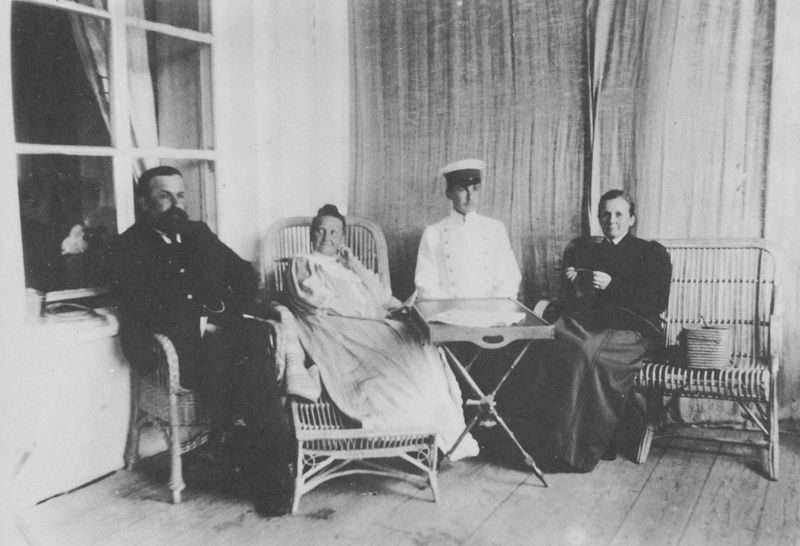
Titel: Fürst Jewgenij Nikolajewitsch Trubezkoj mit seiner Familie in ihrem Landhaus in Begutschino
Künstler: Russischer Photograph
Schlagwörter: dunkel, gruppe, hand, kopf, mann, schatten, weiß, frauen, menschen, sitzen, fenster, frau, frisur, grau, haar, hell, holz, kleid, kleider, köpfe, licht, mund, männer, nase, schwarz, stirn, stuhl, stühle, terasse, tisch, gebäude, haus, haube, anzug, bart, gesichter, kappe, mütze, arm, arme, augen, gesicht, kleidung, mensch, tablett, vollbart, bildnis, hände, möbel, portrait, vorhang, auge, haare, sessel, stoff, stoffe, familie, kind, personen, person, kinn, lippen, locken, schulter, schultern, balkon, terrasse, sommer, russland, bank, dielen, seemann, stricken, korb, couch, junge, knie, foto, fotografie, fussboden, veranda, greis, schwarzweiss, uniform, soldat, offizier, kapitän, greisin, marine, oma, kolonie, arma, kur, rattan, liegestuhl, klapptisch, page, barrt, famil, fenst3er, kapit n, müzen, vorhamg, vorhng